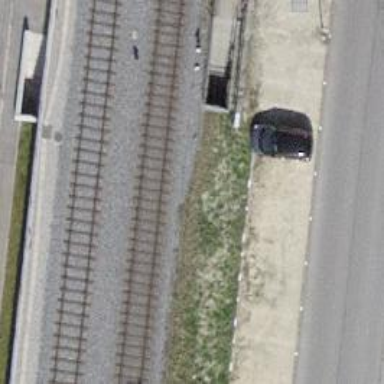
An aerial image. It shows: Tunnel footway.